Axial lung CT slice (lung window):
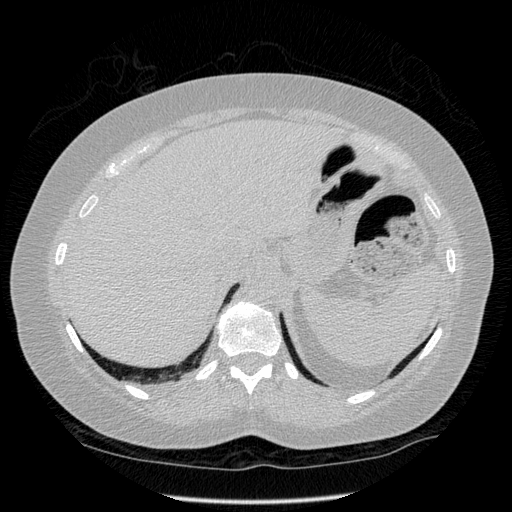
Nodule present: no